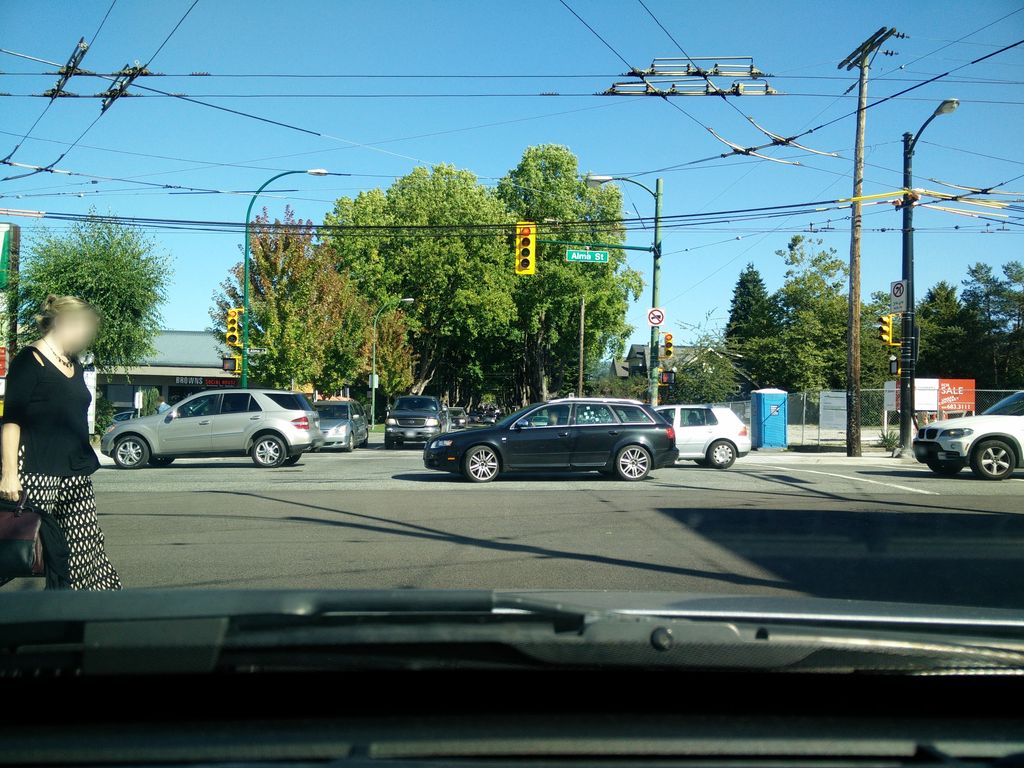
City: vancouver